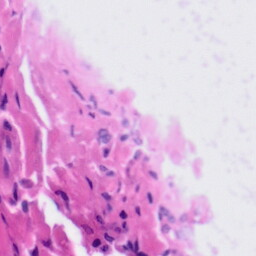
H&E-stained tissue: Tonsil